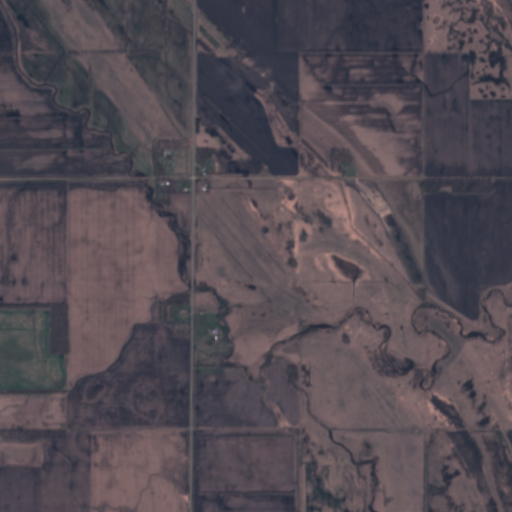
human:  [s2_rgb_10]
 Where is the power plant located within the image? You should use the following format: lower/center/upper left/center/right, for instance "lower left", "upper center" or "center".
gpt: There is no power plant in the image.